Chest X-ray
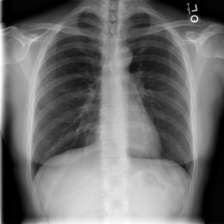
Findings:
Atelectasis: negative
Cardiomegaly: negative
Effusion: negative
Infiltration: negative
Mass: negative
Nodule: negative
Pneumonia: negative
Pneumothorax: positive
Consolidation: negative
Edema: negative
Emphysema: negative
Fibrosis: negative
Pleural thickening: negative
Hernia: negative